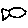
Label: fish